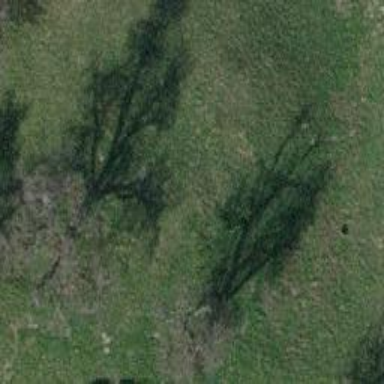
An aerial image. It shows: Single tag "natural: tree."